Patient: sex F, age 31
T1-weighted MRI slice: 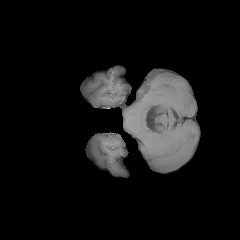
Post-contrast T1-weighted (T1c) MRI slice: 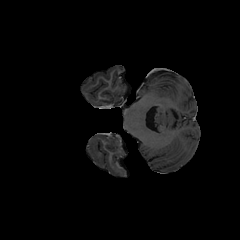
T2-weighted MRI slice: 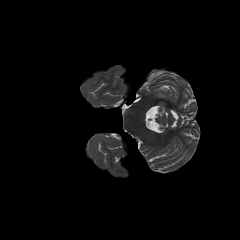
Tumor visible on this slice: no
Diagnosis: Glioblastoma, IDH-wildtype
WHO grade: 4